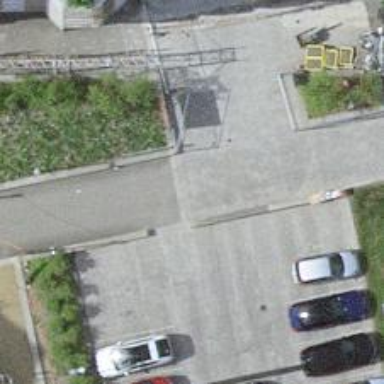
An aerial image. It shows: Swing gate.